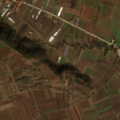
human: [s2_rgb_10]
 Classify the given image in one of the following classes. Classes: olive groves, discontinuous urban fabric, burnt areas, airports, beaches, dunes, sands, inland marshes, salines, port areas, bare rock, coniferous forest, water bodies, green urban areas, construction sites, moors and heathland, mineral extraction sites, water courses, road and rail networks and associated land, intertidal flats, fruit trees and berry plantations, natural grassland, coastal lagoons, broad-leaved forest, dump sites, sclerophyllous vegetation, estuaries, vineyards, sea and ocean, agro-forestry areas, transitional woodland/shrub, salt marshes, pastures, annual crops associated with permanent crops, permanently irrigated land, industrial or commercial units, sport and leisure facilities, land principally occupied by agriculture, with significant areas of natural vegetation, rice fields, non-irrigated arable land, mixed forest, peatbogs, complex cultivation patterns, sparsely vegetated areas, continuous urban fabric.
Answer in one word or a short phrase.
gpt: non-irrigated arable land, complex cultivation patterns, land principally occupied by agriculture, with significant areas of natural vegetation, broad-leaved forest